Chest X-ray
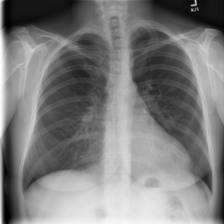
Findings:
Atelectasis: negative
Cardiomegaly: negative
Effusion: negative
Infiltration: negative
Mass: negative
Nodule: negative
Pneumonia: negative
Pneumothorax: negative
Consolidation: negative
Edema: negative
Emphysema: negative
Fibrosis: negative
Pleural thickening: negative
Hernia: negative